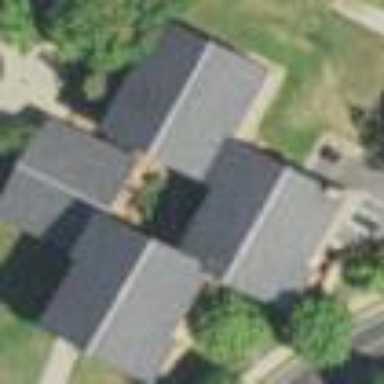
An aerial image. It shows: Dormitory building.